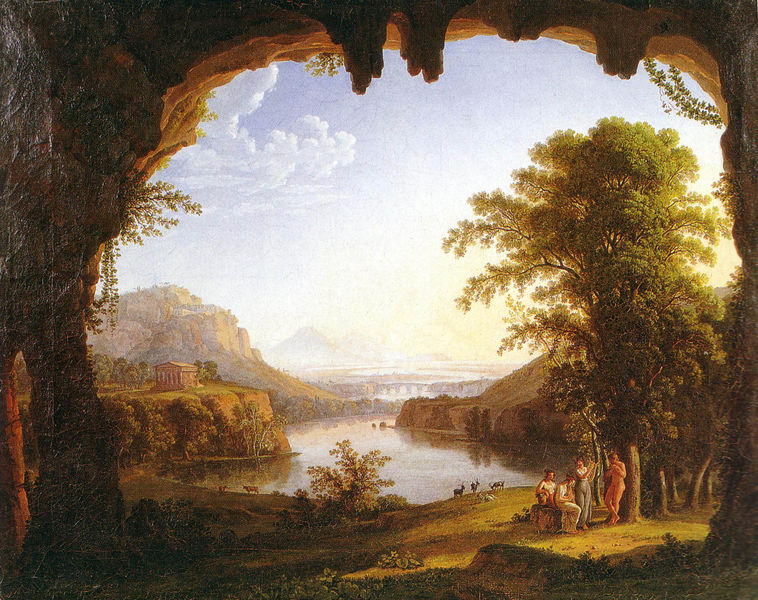
Titel: Ideallandschaft aus einer Felsengrotte
Künstler: Ludwig Philipp Strack
Institution: (Privatbesitz)
Schlagwörter: akt, baum, berg, blau, blätter, felsen, gruppe, himmel, mann, meer, nackt, rubens, wasser, weiß, wolken, bäume, fluss, frauen, gelb, grün, landschaft, menschen, see, sitzen, ufer, damen, frau, hell, licht, männer, säulen, ausblick, gebäude, gras, hund, rasen, rot, tier, tiere, wiese, wolke, malerei, mensch, stein, öl, ferne, horizont, hügel, kühe, natur, spiegelung, brücke, sonne, sträucher, sitzend, stehend, klassizismus, personen, instrumente, musik, musiker, pflanzen, höhle, renaissance, wald, küste, italien, berge, dunst, kuh, vegetation, idylle, promenade, romantik, deutsch, panorama, antike, ideal, wälder, tizian, flöte, efeu, mensche, hirsch, rehe, lanschaft, antik, götter, satyr, musen, grotte, griechenland, tempel, viadukt, laute, arkadien, schafe, hirten, ziege, akropolis, schinkel, ziegen, paysage, bleu, tropf, jungfrauen, temoel, veronese, ciel, tropfstein, tropfsteinhöhle, tempe, tropfsteine, eau, mann kann auch hier was schrei, buccolisch, schäfe, idal